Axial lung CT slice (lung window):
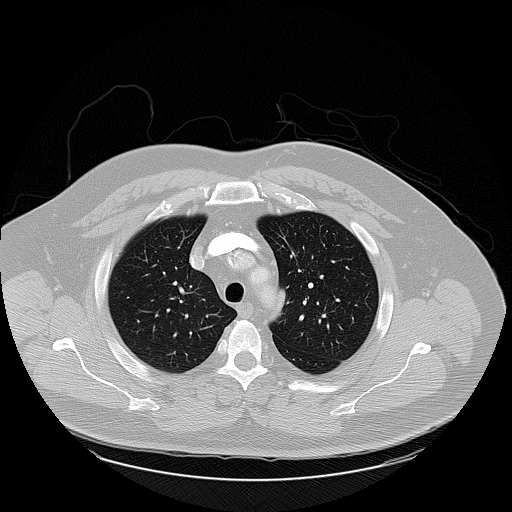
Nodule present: no